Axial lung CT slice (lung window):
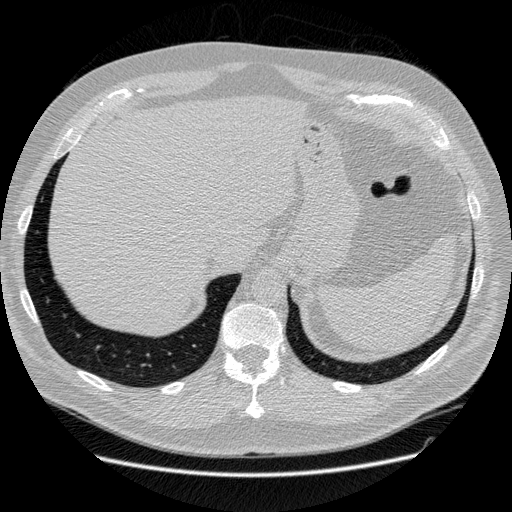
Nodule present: no